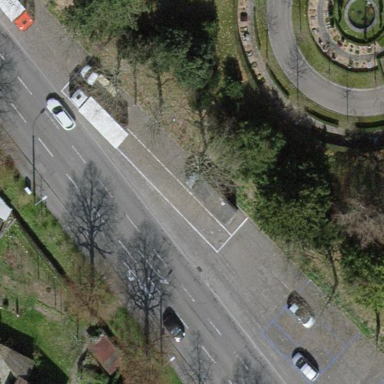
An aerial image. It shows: Parking area with surface.